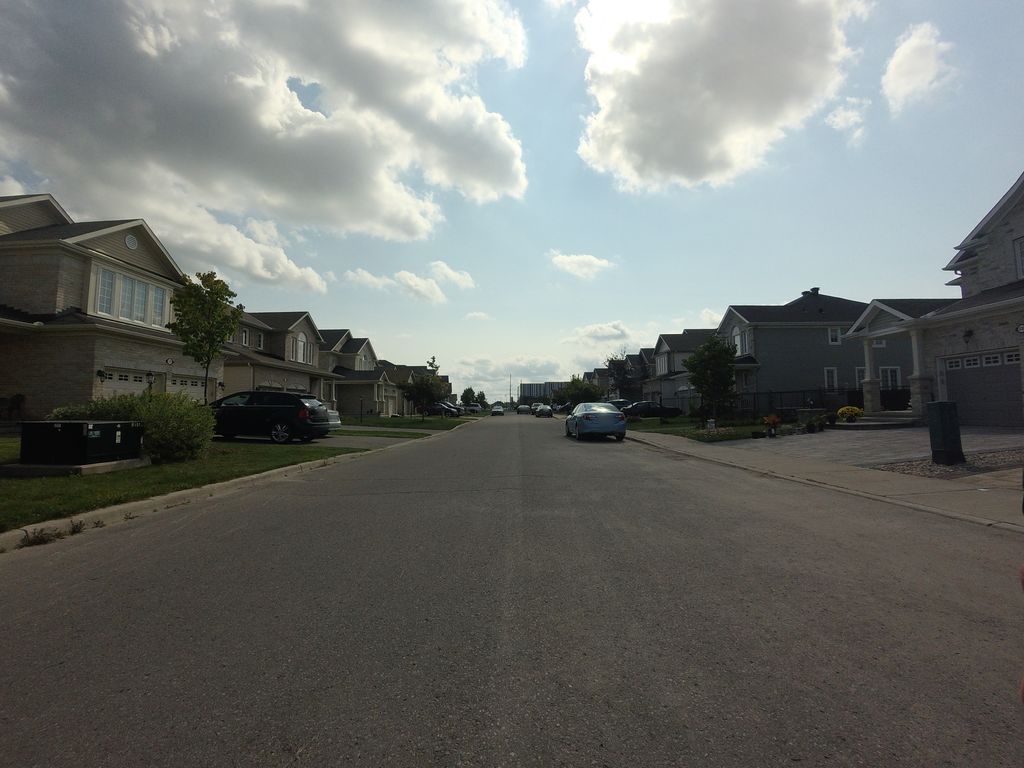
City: ottawa-gatineau